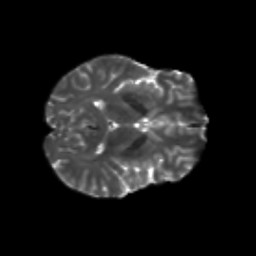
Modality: T2w
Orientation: axial
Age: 30
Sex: male
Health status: healthy
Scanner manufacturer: siemens
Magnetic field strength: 3 T
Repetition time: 8.6 s
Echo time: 0.095 s